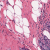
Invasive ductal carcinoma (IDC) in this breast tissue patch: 0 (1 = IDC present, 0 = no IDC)